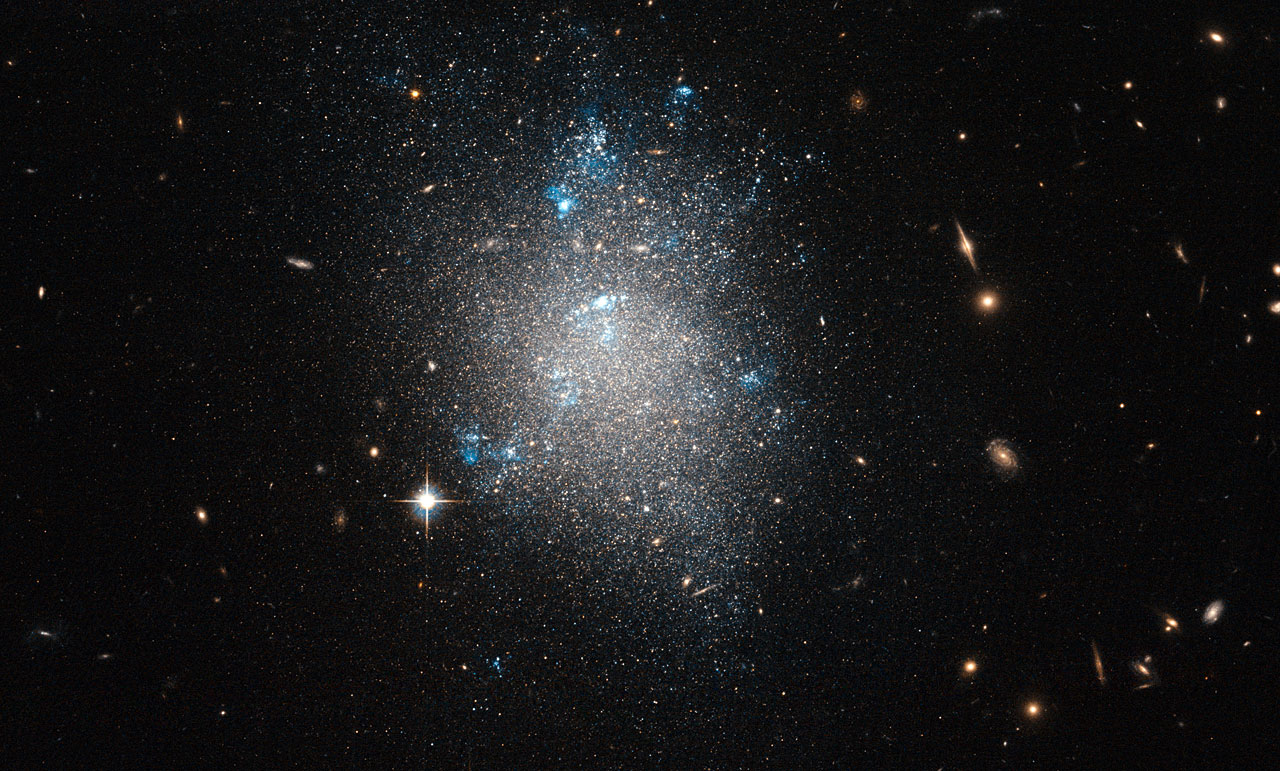
Hubble Views a Dwarf Galaxy Hubble Views a Dwarf Galaxy, space, nasa, galaxy, hubble, hst, ngc5477